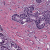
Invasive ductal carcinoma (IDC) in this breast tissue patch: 0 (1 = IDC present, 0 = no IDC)